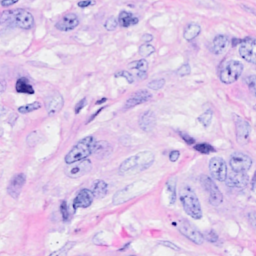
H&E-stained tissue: Breast